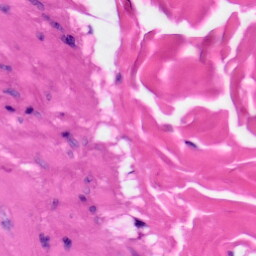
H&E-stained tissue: Skin